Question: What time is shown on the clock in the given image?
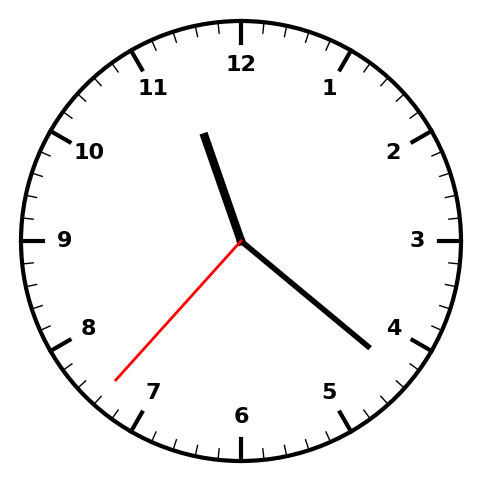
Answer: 11:21:37